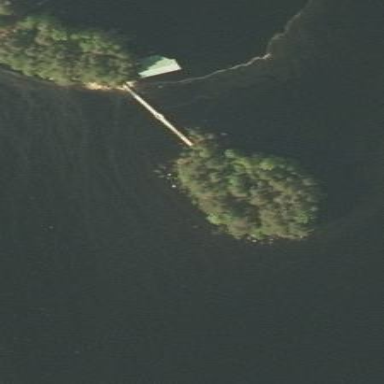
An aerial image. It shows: Islet.